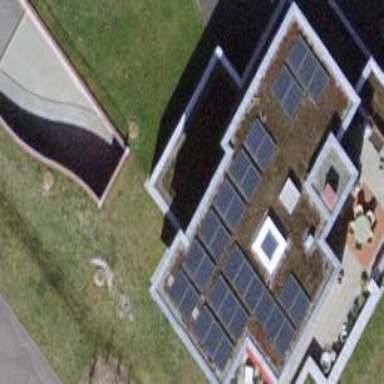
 consisting of solar photovoltaic panels."